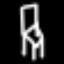
Label: chair